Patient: sex F, age 70
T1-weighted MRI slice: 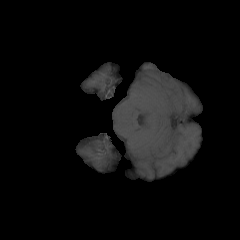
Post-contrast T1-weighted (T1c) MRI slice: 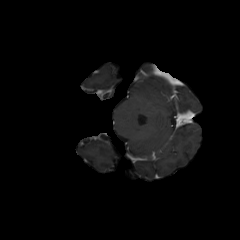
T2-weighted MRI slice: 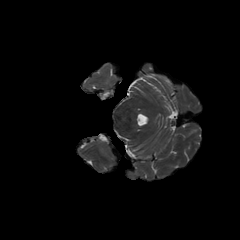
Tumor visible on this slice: no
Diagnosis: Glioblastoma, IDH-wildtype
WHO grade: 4